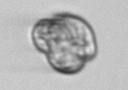
Label: Karenia